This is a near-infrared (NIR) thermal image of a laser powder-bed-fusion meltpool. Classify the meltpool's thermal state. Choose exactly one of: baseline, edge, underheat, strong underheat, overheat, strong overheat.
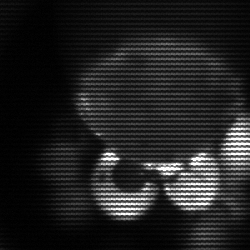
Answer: edge